Aerial crown-view tile of a tropical tree (Barro Colorado Island, Panama), acquired 20250915:
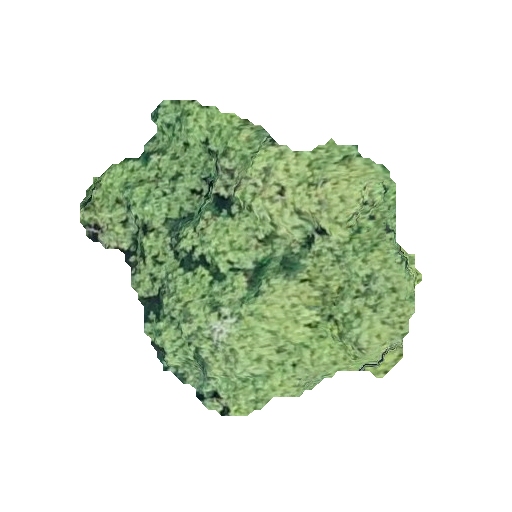
Species: Hieronyma alchorneoides
GBIF accepted scientific name: Hieronyma alchorneoides
Crown area: 101.315 m²